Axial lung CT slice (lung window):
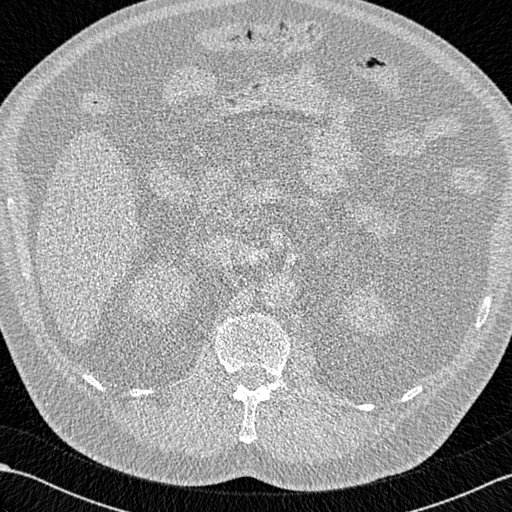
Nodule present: no